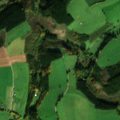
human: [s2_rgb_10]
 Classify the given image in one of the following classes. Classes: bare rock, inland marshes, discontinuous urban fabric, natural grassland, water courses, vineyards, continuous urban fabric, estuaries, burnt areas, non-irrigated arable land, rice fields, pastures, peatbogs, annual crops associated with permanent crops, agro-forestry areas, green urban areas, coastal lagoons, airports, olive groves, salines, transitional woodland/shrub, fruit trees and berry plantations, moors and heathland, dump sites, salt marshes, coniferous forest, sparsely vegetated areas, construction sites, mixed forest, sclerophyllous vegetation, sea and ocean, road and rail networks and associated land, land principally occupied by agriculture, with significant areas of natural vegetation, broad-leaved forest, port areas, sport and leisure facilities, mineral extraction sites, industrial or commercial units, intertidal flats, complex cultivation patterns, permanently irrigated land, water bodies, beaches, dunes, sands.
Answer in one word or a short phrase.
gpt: discontinuous urban fabric, pastures, complex cultivation patterns, mixed forest